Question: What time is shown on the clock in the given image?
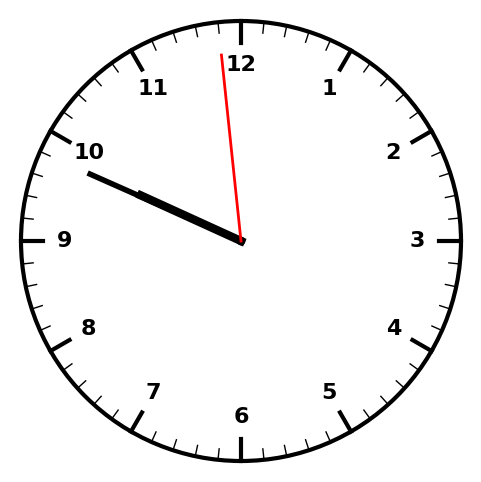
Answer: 09:48:59